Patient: sex F, age 57
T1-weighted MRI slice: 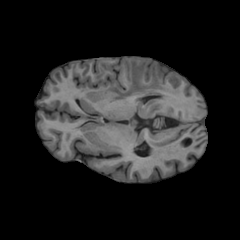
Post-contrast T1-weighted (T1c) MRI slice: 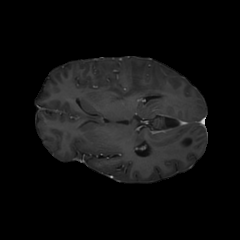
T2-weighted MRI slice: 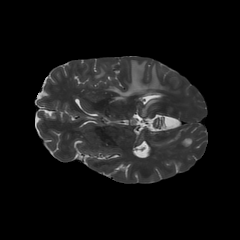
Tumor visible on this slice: yes
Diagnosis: Glioblastoma, IDH-wildtype
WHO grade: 4